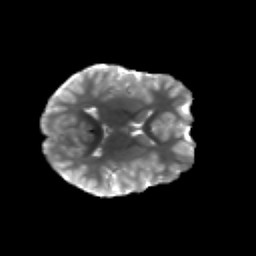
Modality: T2w
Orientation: axial
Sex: female
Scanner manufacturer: siemens
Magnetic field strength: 3 T
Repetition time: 5 s
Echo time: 0.071 s